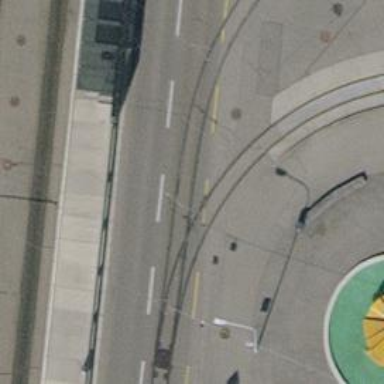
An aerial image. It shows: Tram crossing on the railway.